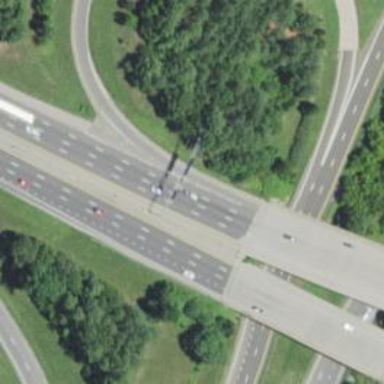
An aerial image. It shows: Motorway with beam bridge structure.